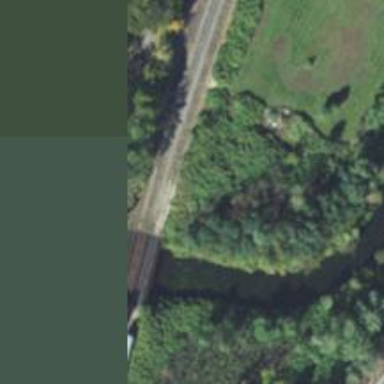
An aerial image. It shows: Bridge over railway line.